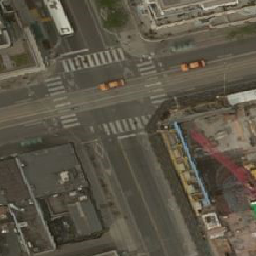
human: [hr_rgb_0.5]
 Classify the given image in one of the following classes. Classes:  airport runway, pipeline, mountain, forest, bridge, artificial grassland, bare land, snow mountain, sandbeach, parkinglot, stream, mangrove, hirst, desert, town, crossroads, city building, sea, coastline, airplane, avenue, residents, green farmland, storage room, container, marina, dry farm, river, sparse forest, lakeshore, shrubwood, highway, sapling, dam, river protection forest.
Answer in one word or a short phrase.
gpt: crossroads